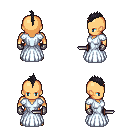
a pixel art fantasy rpg character, male body template, human, tanned skin, underdress, metal pants, raven mohawk hairstyle, metal gloves, dagger, four views (front, back, left, right), 2x2 character sprite sheet, small pixel art, hard edges, no anti-aliasing